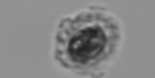
Label: Emiliania_huxleyi